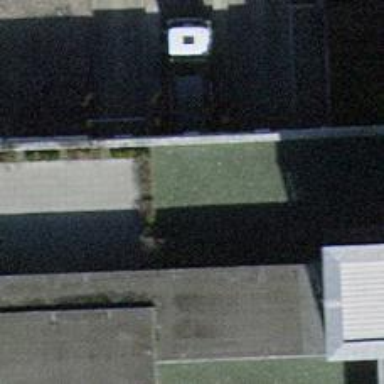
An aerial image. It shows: Lift gate barrier.